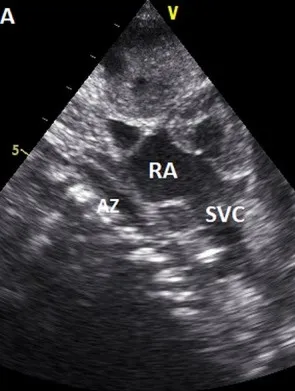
Echocardiography (2D and color Doppler, A, B, respectively) subcostal view, showing the ascending of azygos vein in the posterior mediastinum before entering in the superior vena cava. AZ, Azygos vein; RA, right atrium; SVC, superior vena cava.
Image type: radiology (ultrasound)